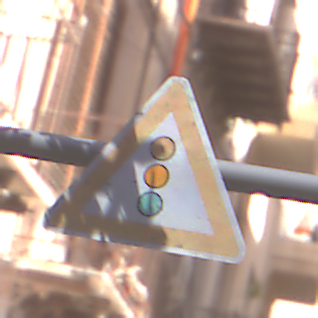
Verkehrszeichen: Lichtzeichenanlage
Umgebung: Outdoor, Urban
Tageszeit: MorningAfternoon
Wetter: Clear
Licht: Natural
Jahreszeit: NotSpecified
Kontrast: MediumContrast